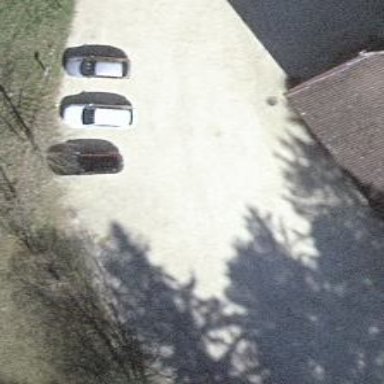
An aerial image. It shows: Unpaved parking aisle road for service vehicles.